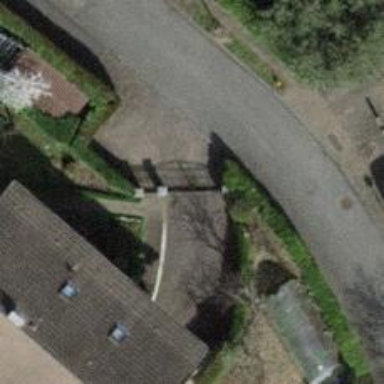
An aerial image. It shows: Gate.